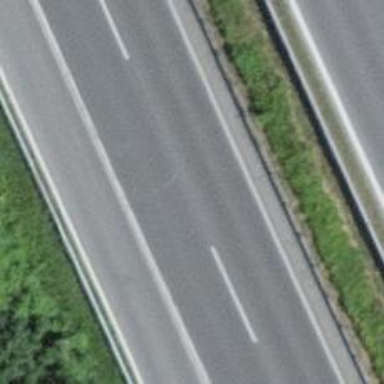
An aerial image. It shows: Asphalt motorway.